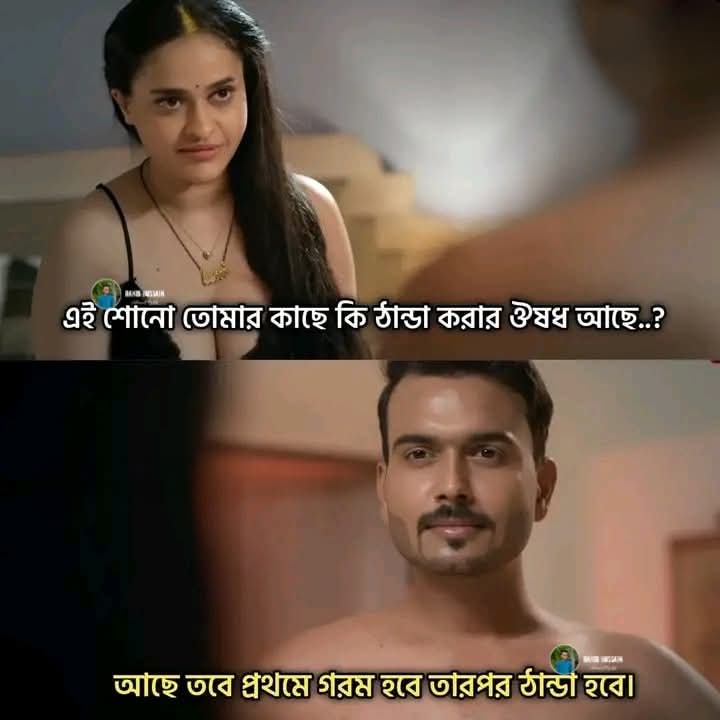
Text: এই শোনো তোমার কাছে কি ঠান্ডা করার ঔষধ আছে..?
আছে তবে প্রথমে গরম হবে তারপর ঠান্ডা হবে।
Label: Non Hate